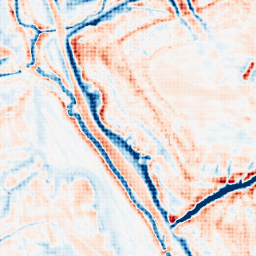
Category: edge_preserving
Decomposition family: bilateral
Decomposition parameters: d: 21
sigma_color: 100
sigma_space: 75
Upsampling method: sinc_hamming
Upsampling parameters: scale: 4
kernel_size: 4
Upsampling scale: 4